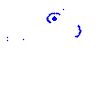
Particle: kaon